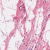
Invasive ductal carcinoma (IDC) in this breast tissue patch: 0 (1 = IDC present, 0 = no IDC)